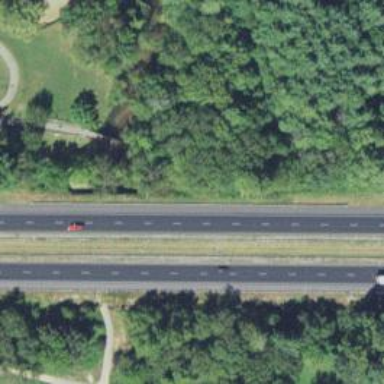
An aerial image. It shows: Path on bridge with excellent trail visibility.